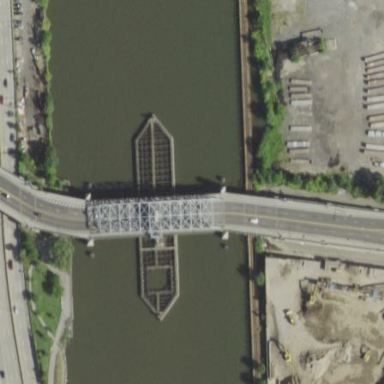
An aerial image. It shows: Man-made bridge.